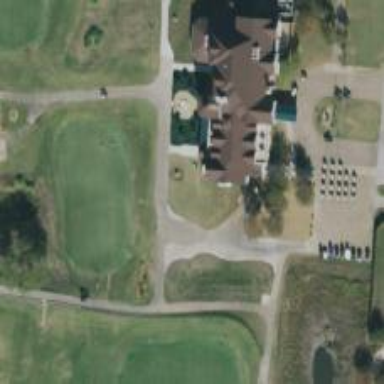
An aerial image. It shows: Path for both road and golf.